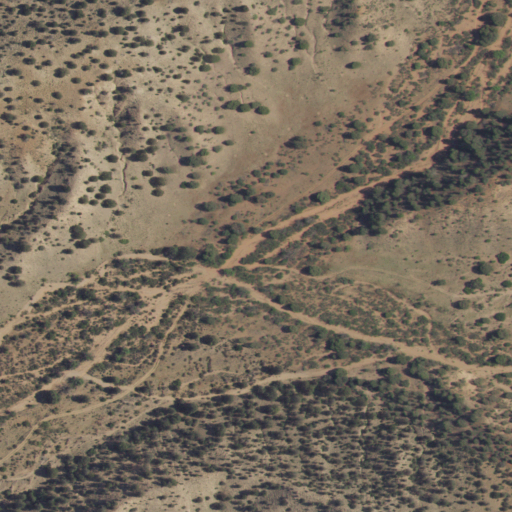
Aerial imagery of valley in New Mexico named Alies Seep Canyon containing shrub, evergreen forest, and grassland